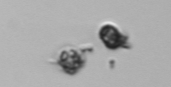
Label: Thalassiosira_TAG_external_detritus